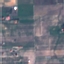
Label: PermanentCrop